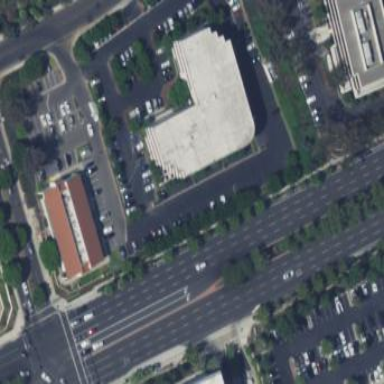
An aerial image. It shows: Commercial building.